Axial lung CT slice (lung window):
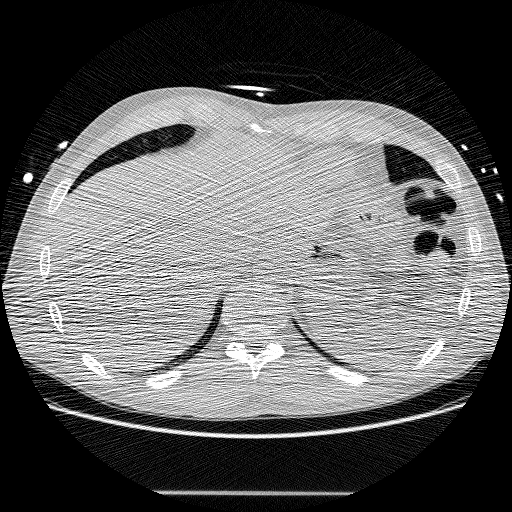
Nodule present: no